Question: I am using QTip2 to show a tooltip:

The tooltip's content is made like this:
'''
public string GetHours()
{
DateTime d = Convert.ToDateTime(Request.Form["date"]);
Bump b = new Bump();
string r = "";
var emps = ResourceManager.GetAllEmployees().OrderBy(p => p.EmployeName);
foreach (Employee e in emps)
{
var scheds = b.GetAllToday(d,e.EmployeID, null);
decimal hours = b.GetHours(scheds, d);
hours = GetDayHours() - hours;
string hrs = Time.Hours(Math.Abs(hours));
if (hours < 0)
{
hrs = "<b>-" + hrs + "h" + "</b>";
}
else
{
hrs += "h";
}
r += "<div class="hour-content">";
r += "<div class="hour-title">";
r += e.EmployeName + ": ";
r += "</div>";
r += "<div class="hour-data">";
r += hrs;
r += "</div>";
r += "</div>";
}
JavaScriptSerializer js = new JavaScriptSerializer();
string strJSON = js.Serialize(Server.HtmlDecode(r));
return strJSON;
}
'''
The styles are:
'''
.hour-data
{
display:inline;
float:right;
}
.hour-title
{
display:inline;
}
'''
And the QTip is made like this:
'''
$(this).qtip({
content: {
text: 'Loading...', // The text to use whilst the AJAX request is loading
ajax: {
url: 'CalendarServices.aspx/GetHours', // URL to the local file
type: 'POST', // POST or GET
data: 'date=' + date
}
},
position:{
target: 'mouse'
},
// show: { event: 'click' },
hide: { event: 'mousedown mouseleave' },
style: {
padding: 5,
color: 'black',
textAlign: 'left',
border: {
width: 1,
radius: 3
},
classes: {
tooltip: 'ui-widget',
tip: 'ui-widget',
title: 'ui-widget-header',
content: 'ui-widget-content'
}
}
});
'''
What I would like is for the hours to align right but such that the longest name's one does not sink down as can be seen here.
I'm not sure what to do.
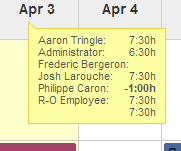
Answer: It's because default 'maxWidth' of qtip is fixed '280px'
'''
.ui-tooltip, .qtip{
position: absolute;
left: -28000px;
top: -28000px;
display: none;
max-width: 280px;
min-width: 50px;
font-size: 10.5px;
line-height: 12px;
}
'''
You need to override this default value by set up a new style:
'''
.my_custom_qtip_width {
max-width: 1200px;
min-width: 0px;
}
'''
and insert this newly created css class inside qtip style attribute:
'''
style: {
classes: 'my_custom_qtip_width'
}
'''